Question: Hi I'm currently working on a chat application using XMPP framework. When a user is offline & when they receive a message, I'm sending them a push notification along with the message. Is it possible to add a "Reply" button on the push notification screen like how it is in iMessage, so that the user can reply to messages directly from the notification screen?
Is it possible to customize the notification screen?
Ideas are appreciated.
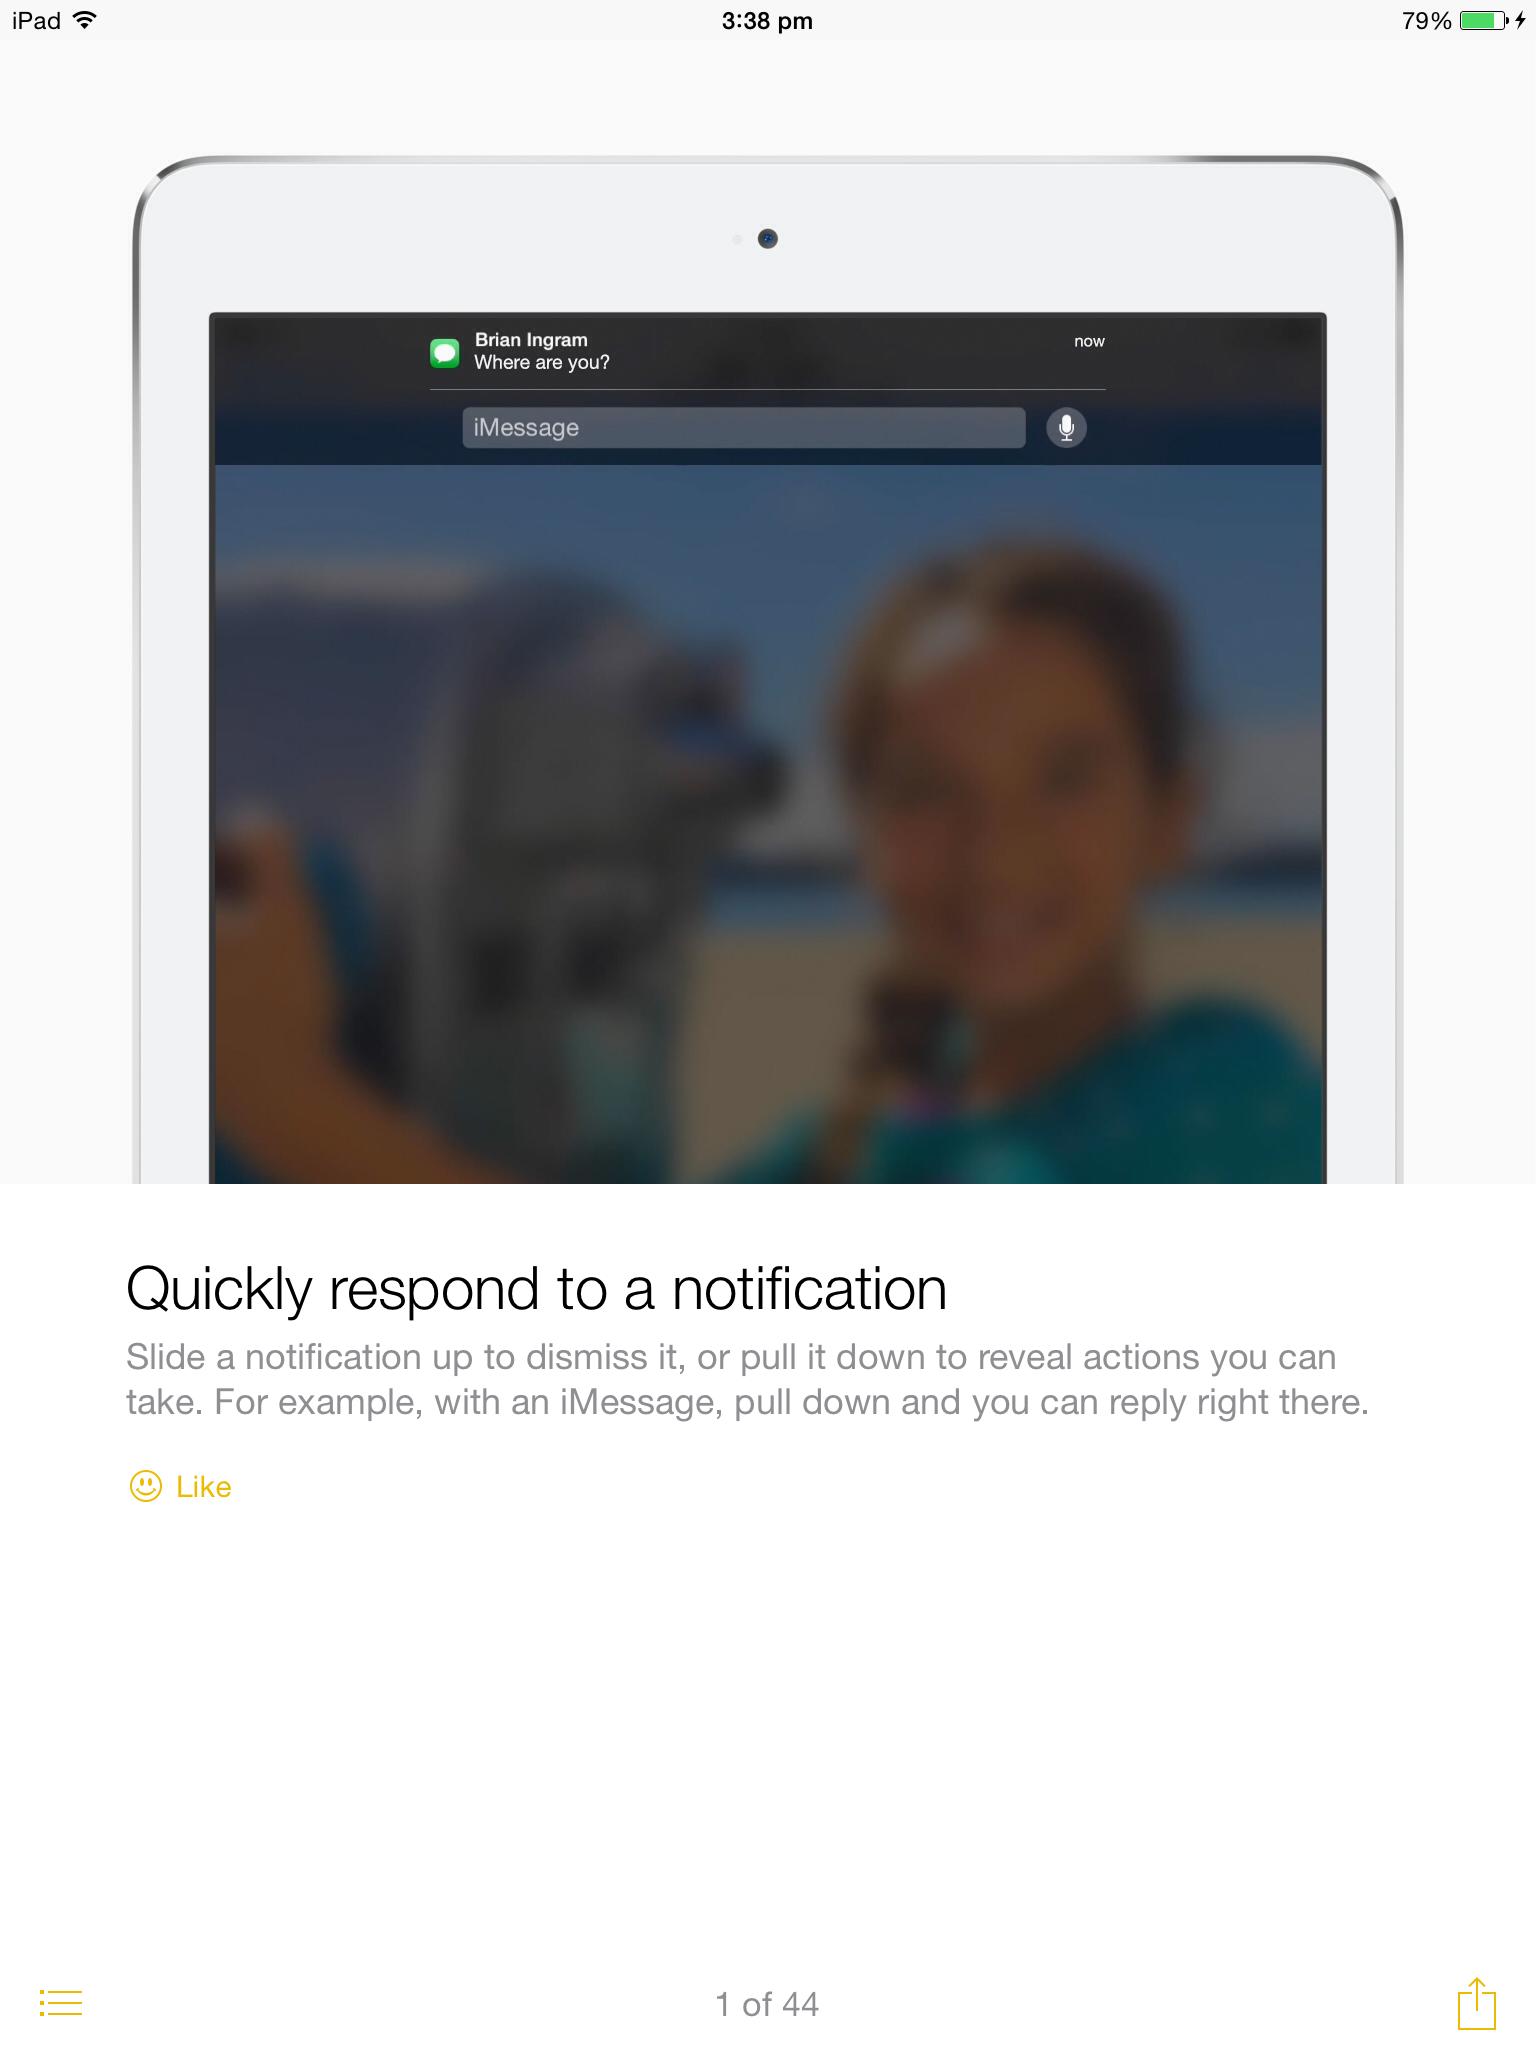
Answer: You are looking after Notification with actions which is available in iOS8. In <URL> you should look at the "Using Notification Actions in iOS" section